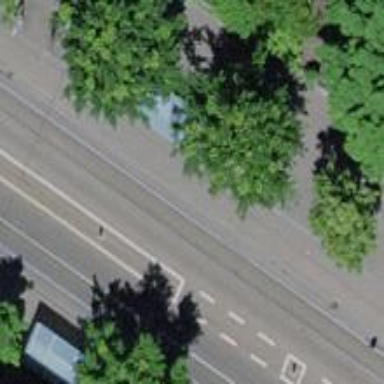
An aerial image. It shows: Avenue of trees.